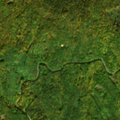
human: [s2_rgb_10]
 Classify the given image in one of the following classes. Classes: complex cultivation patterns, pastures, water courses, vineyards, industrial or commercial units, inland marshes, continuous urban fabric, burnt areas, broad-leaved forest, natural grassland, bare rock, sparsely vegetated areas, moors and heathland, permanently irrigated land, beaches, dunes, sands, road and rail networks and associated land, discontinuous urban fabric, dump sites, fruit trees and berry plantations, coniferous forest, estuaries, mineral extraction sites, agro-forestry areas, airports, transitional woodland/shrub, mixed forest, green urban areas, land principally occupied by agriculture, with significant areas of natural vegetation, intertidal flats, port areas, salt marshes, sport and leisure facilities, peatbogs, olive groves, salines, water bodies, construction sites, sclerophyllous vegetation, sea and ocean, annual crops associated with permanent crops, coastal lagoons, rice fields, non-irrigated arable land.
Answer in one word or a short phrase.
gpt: broad-leaved forest